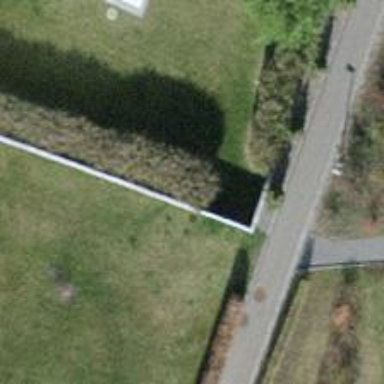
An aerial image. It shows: Wall barrier.